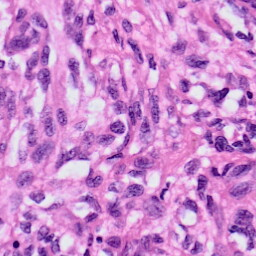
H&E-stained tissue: Skin